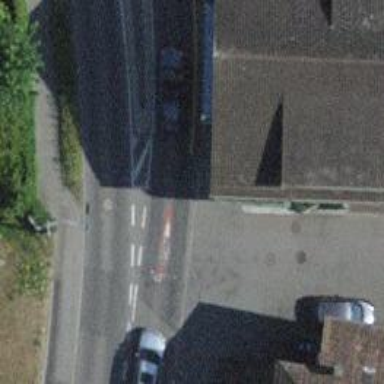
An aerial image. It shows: Sidewalk along the footway.